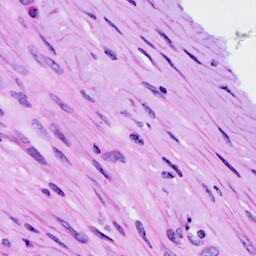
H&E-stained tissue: Ovarian